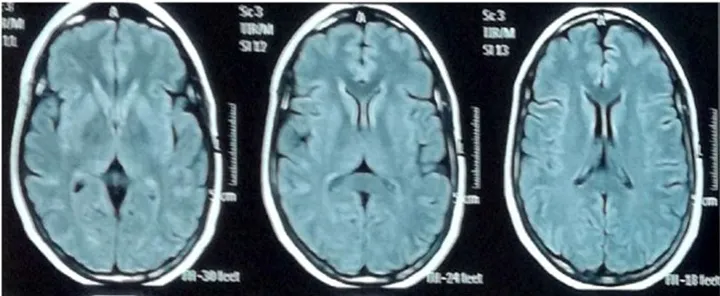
MRI images. (C) Axial section in the T1 sequence: cerebral white matter and ventricles without alterations.
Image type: radiology (mri)